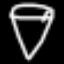
Label: diamond